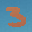
Label: 3